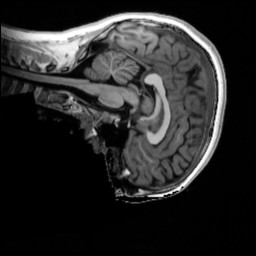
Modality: T1w
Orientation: sagittal
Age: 11
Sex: male
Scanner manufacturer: siemens
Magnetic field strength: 3 T
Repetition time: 4 s
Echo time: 0.00289 s